Question: I'm working in a home page, it's working correctly, but the menu on the left sidebar, it's not making and overflow correctly. I need the scrollbars on the menu, 'cause I don't want it on the page.
I think the issue it's with the height, but I need the 100% of the height not in pixels, somebody can help me?
Here you are de JsBin: <URL>
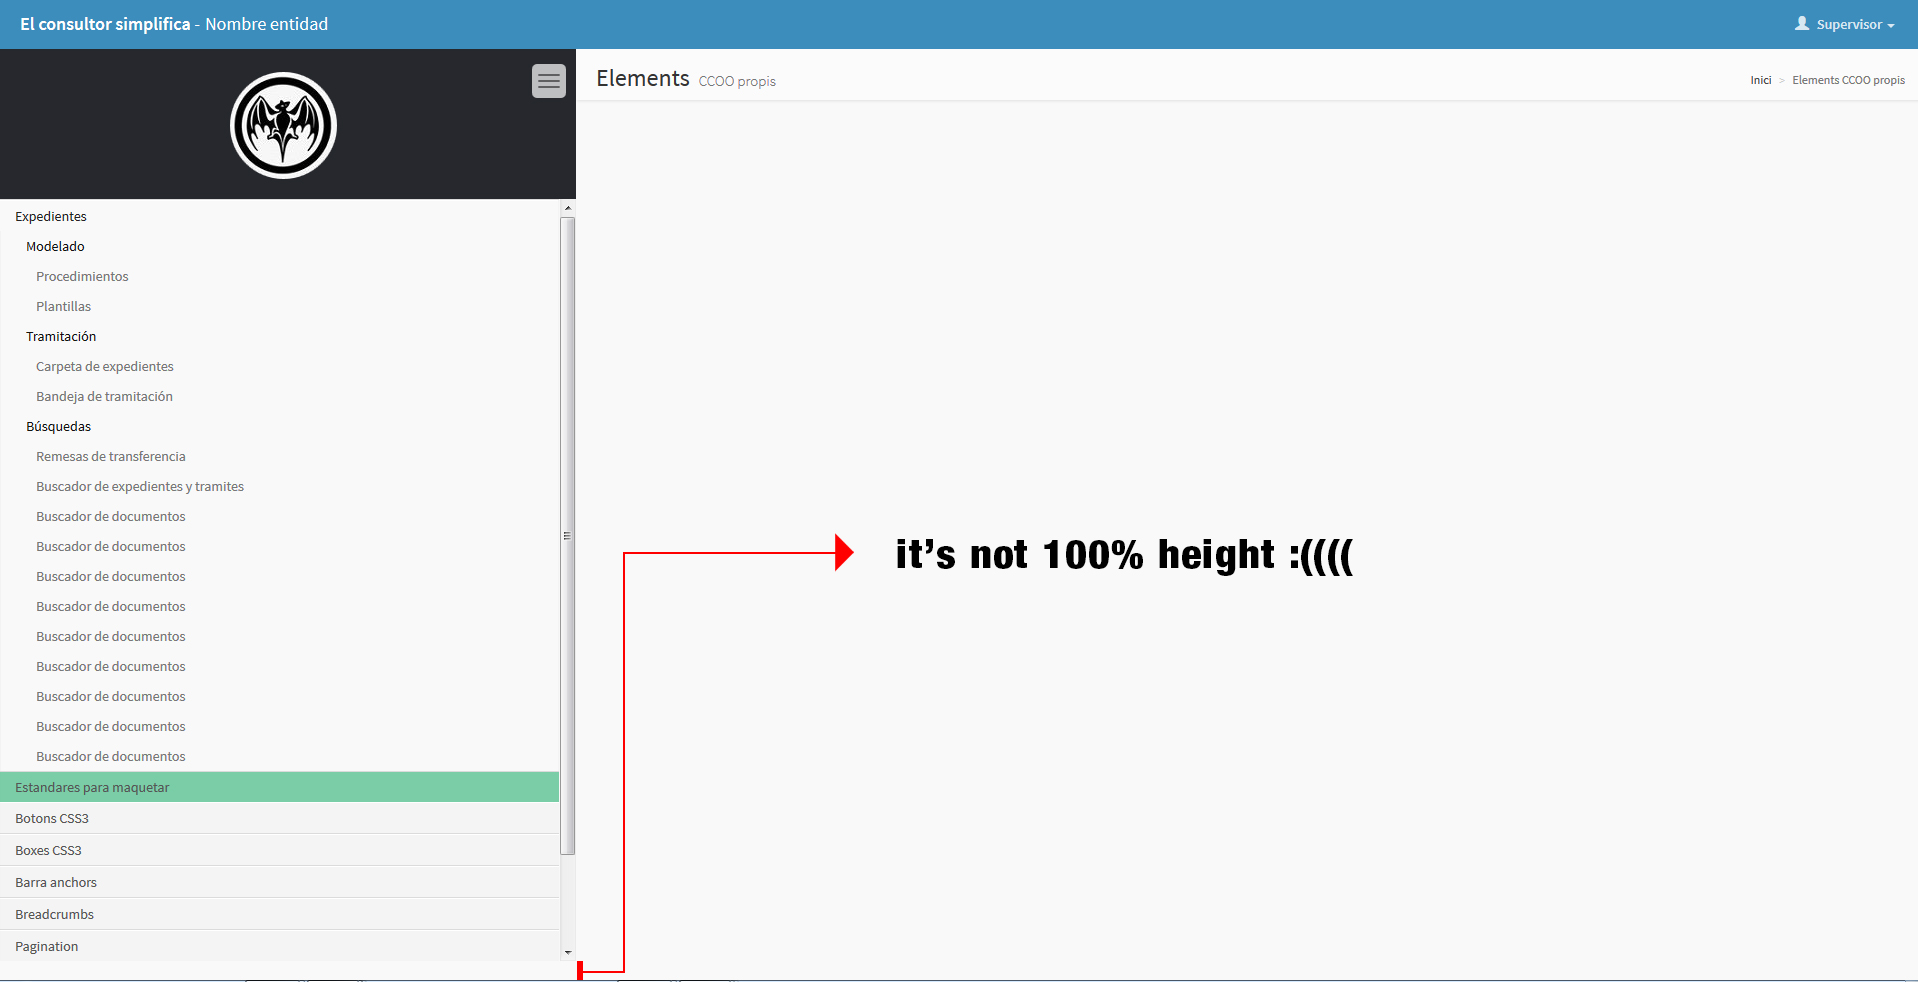
Answer: I've got the best result with the following thanks to jQuery
'''
$(document).ready(function() {
// Handler for .ready() called.
var alt = $(".wrapper").height();
$(".left-side").height(alt);
$(".sidebar").height(alt - 153);
var altHeader = $("header.header").height();
$(".sidebar-menu").height(alt - 153);
});
'''